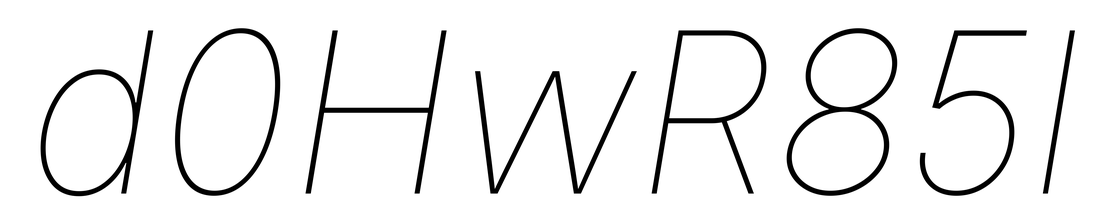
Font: Inter-Italic_Thin_Italic